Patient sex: M
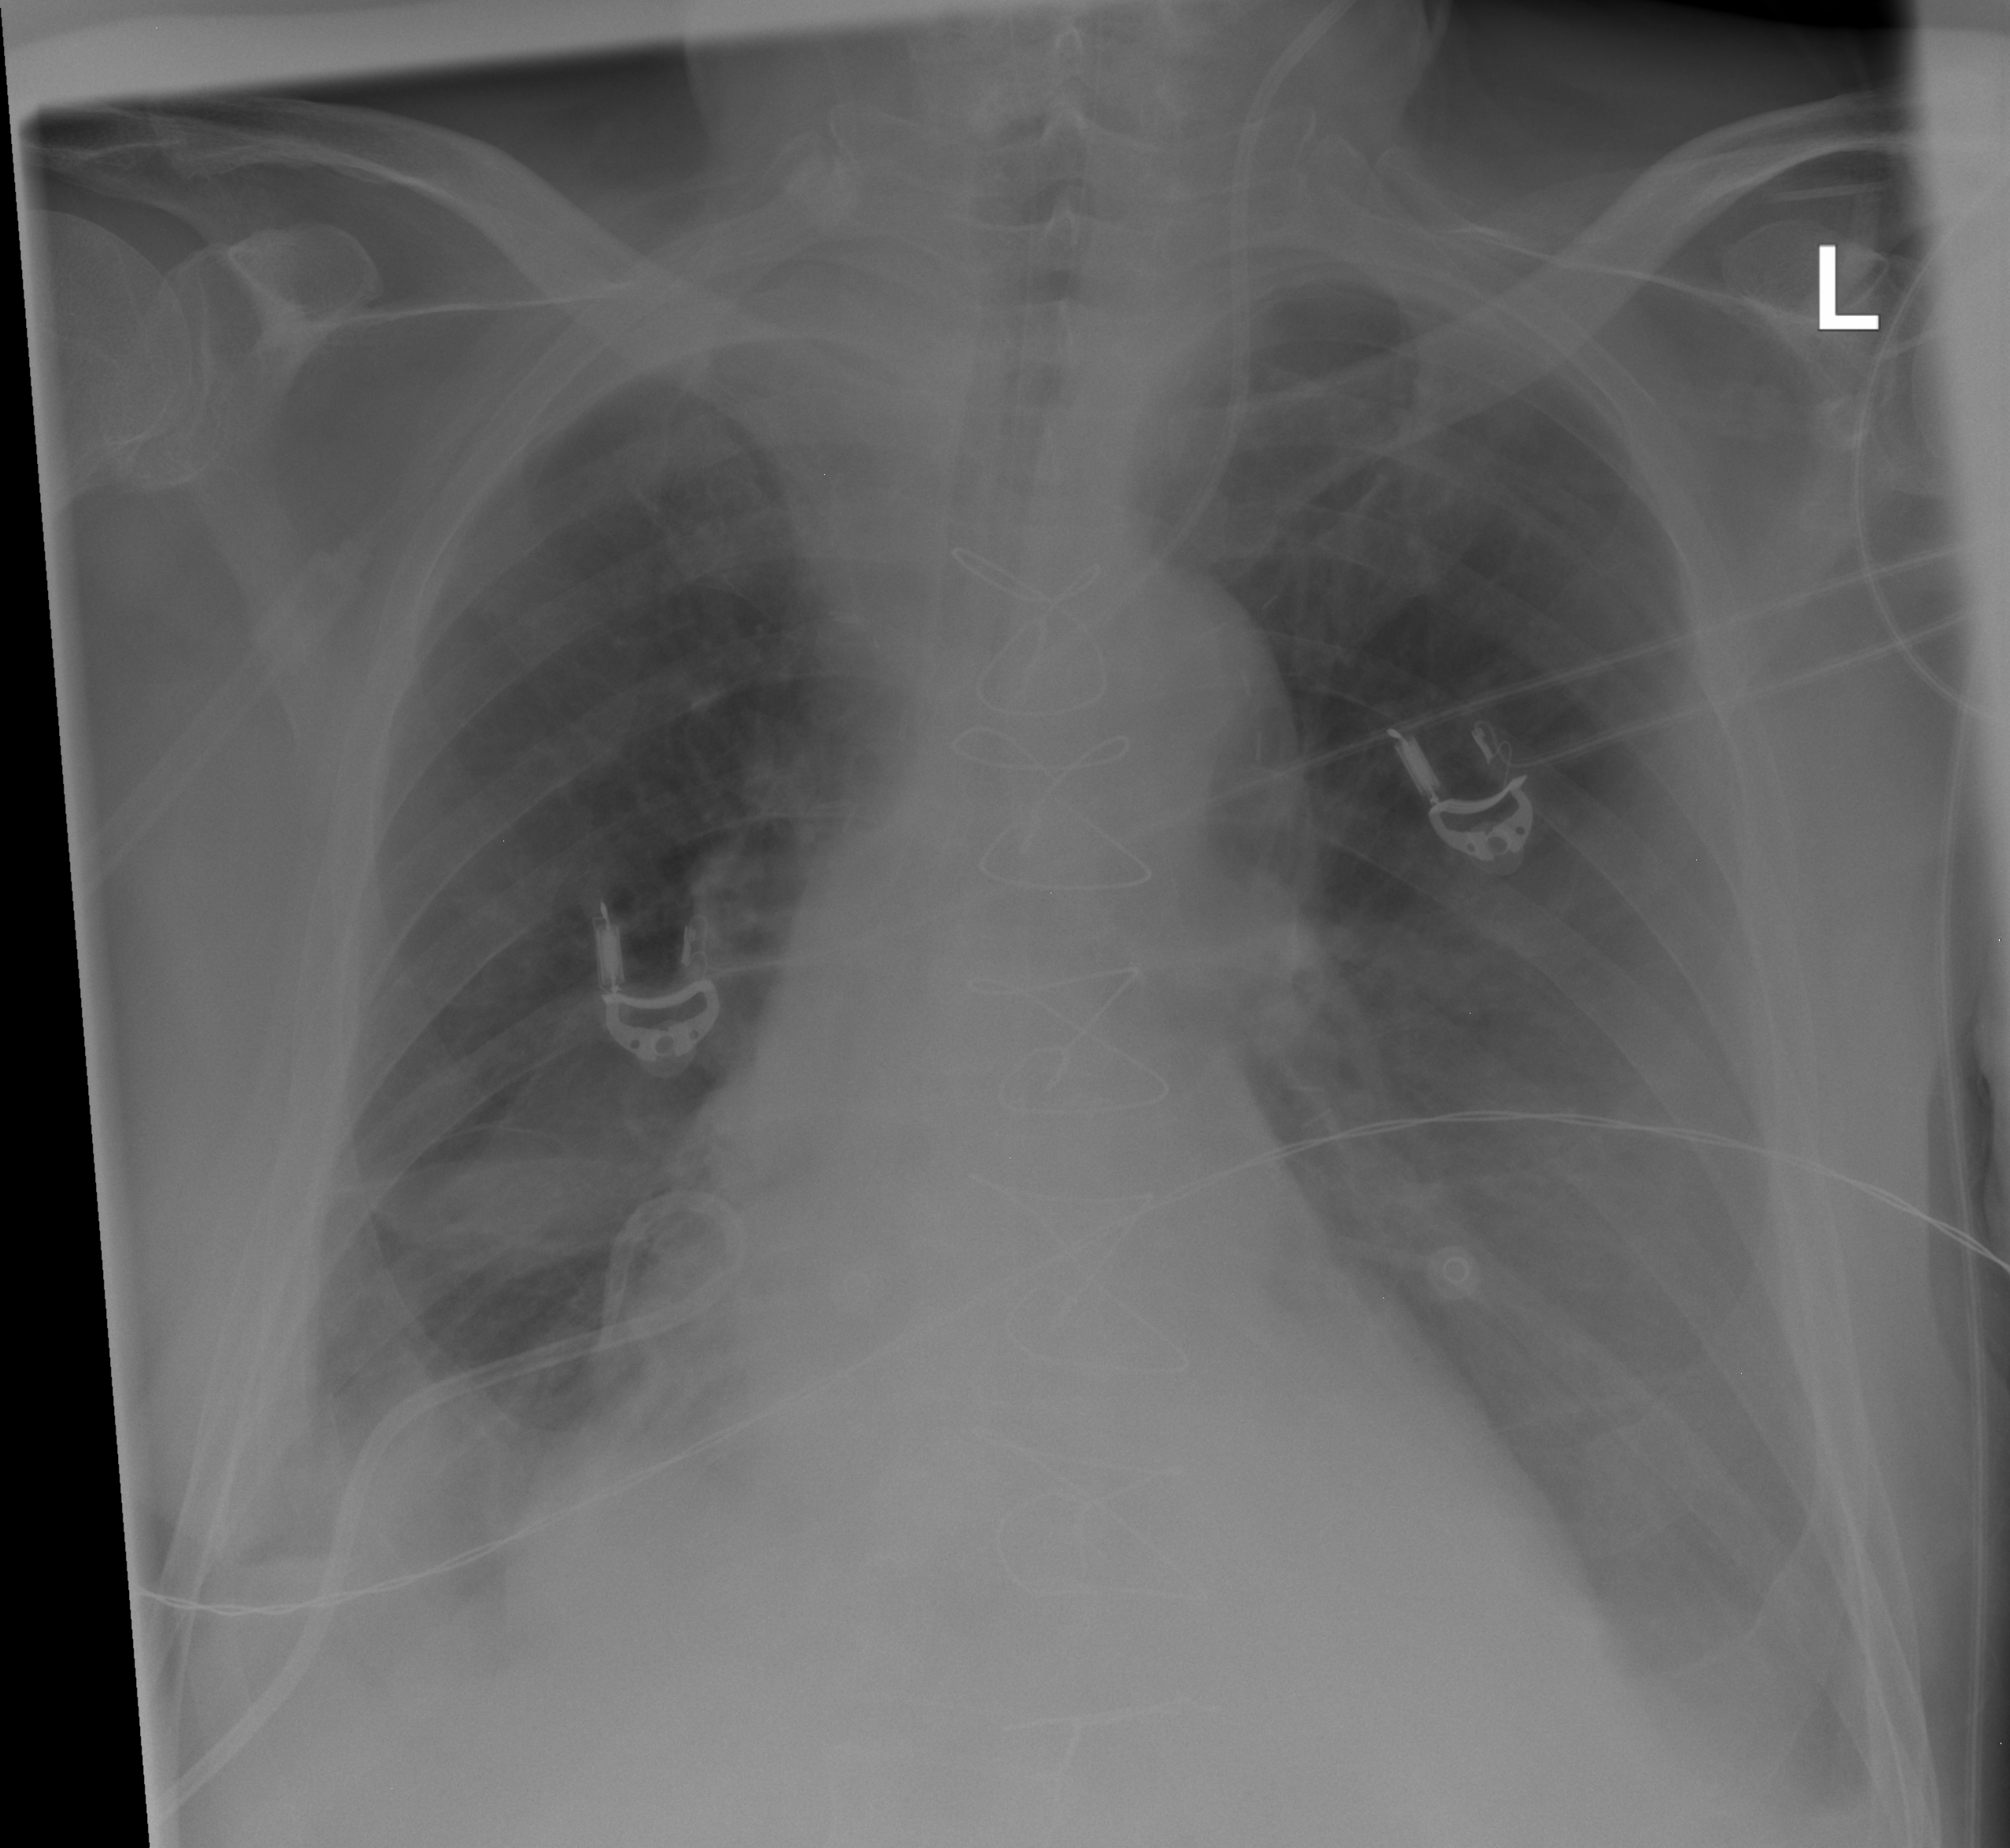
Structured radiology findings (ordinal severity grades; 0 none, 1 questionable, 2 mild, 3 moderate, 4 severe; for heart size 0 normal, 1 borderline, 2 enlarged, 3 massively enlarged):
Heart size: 0
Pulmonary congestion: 0
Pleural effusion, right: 0
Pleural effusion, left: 0
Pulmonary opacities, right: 0
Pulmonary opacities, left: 0
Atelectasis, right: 2
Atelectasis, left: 2